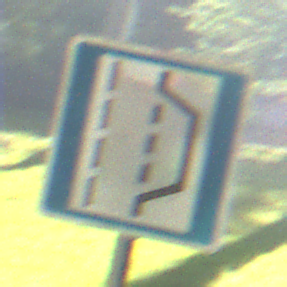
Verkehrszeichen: NothalteUndPannenbucht
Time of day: MorningAfternoon
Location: Outdoor (Nature)
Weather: Clear
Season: NotSpecified
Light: Natural